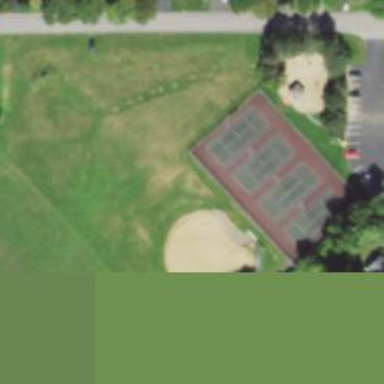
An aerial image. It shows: Tennis court in leisure pitch.